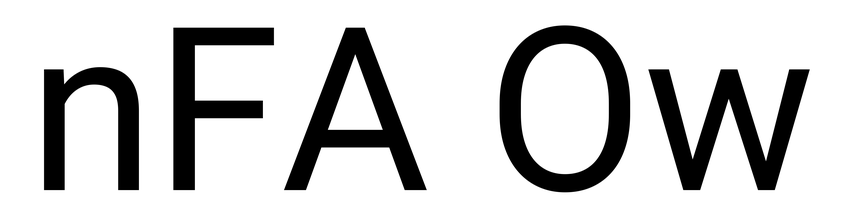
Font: Roboto_Regular